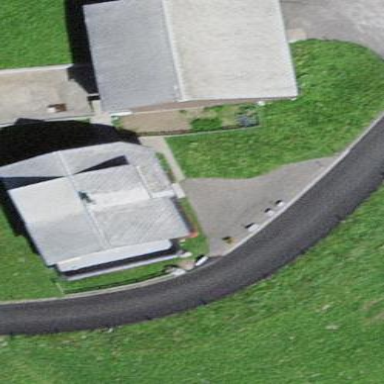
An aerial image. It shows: Farm building.